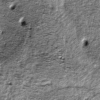
Label: not_dusty